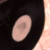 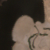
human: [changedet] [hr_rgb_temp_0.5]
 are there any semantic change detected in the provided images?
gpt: The oval island in the middle of the river was linked to the coast.